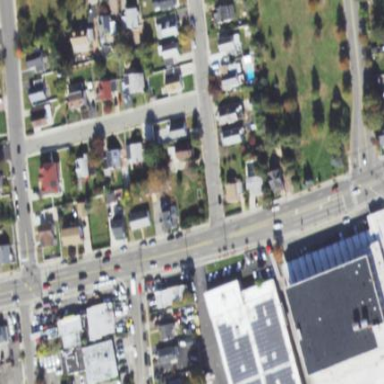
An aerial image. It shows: Sidewalk along the footway.